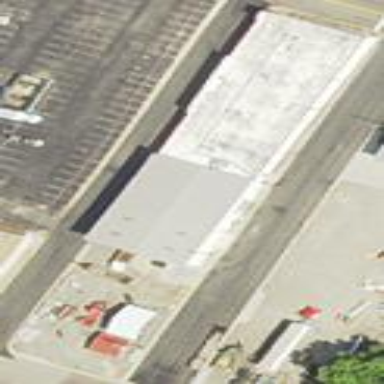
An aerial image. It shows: Hardware shop inside building.